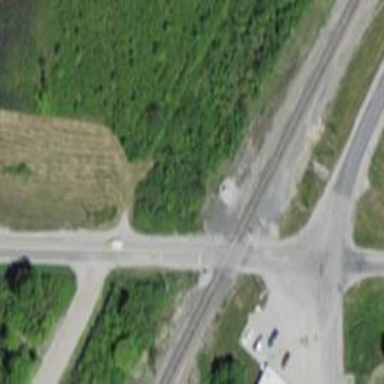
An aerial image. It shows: Railway level crossing.